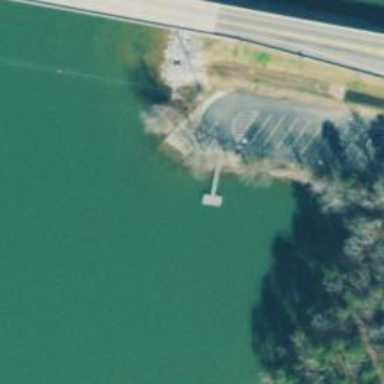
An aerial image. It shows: Dock located along the waterway.